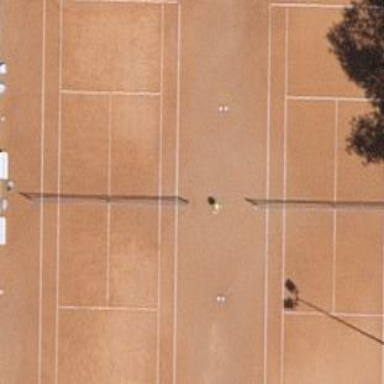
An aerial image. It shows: Clay tennis court pitch.